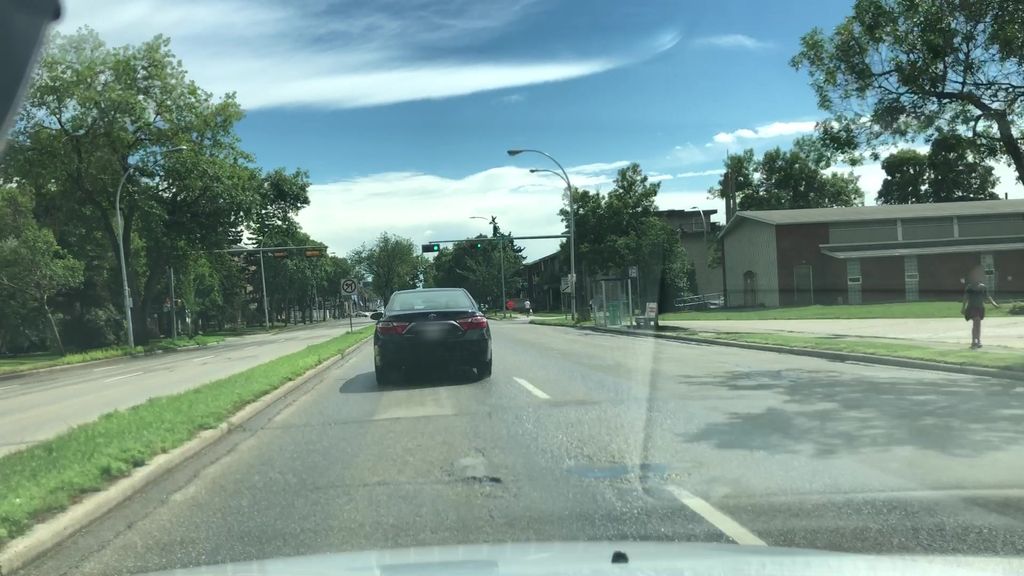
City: edmonton